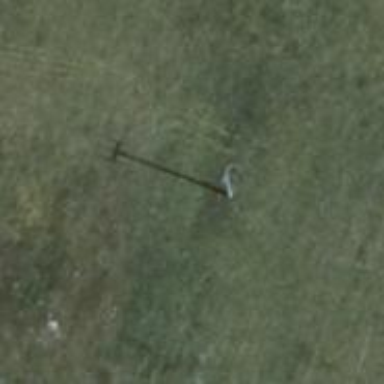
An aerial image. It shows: Power pole.